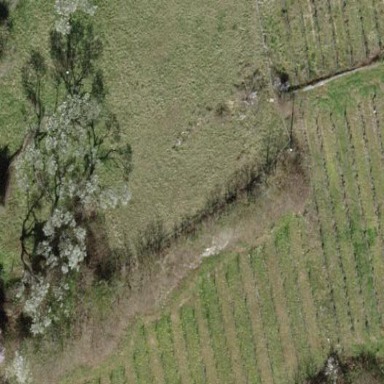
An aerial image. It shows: Beautiful vineyard in the countryside.